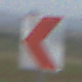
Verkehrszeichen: RichtungstafelnInKurvenKleinRechts
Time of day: Midday
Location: Outdoor (Nature)
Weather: PartlyCloudy
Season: NotSpecified
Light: Natural